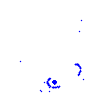
Particle: kaon